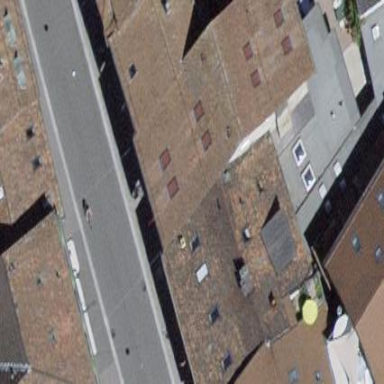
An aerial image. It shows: Gabled building with roof tiles oriented across.